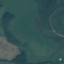
Land use / land cover class: Pasture